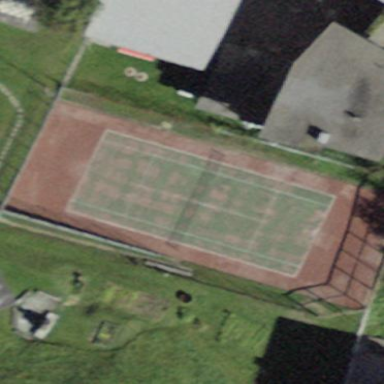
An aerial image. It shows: Tennis court in leisure pitch.